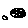
Label: moon